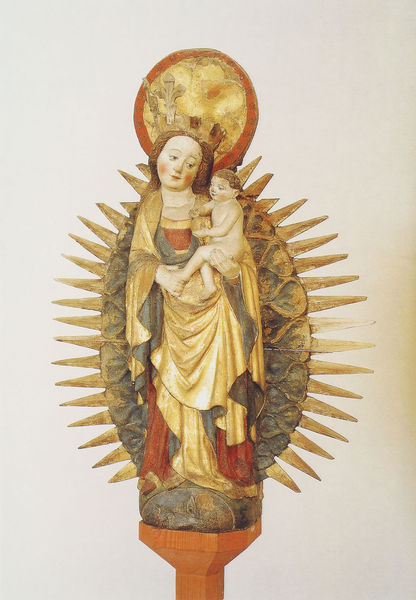
Titel: Doppelfigur mit Madonna und hl. Stephanus
Institution: Halberstadt, Domschatz
Schlagwörter: blau, gott, kopf, nackt, umhang, wolken, gelb, menschen, braun, frau, haar, holz, mund, nase, weiss, rot, arm, augen, falten, gesicht, mensch, sockel, stein, erde, kirche, sonne, figur, gewand, gold, haare, mantel, kind, mutter, spitzen, rouge, kreis, skulptur, statue, wangen, stab, plastik, bemalt, flamme, vergoldet, strahlen, göttin, zacken, schein, heiligenschein, zähne, christus, jesus, stachel, maria, madonna, christentum, säugling, skultpur, halo, mandorla, beschädigt, muttergottes, christuskind, holzschnitzerei, krnone